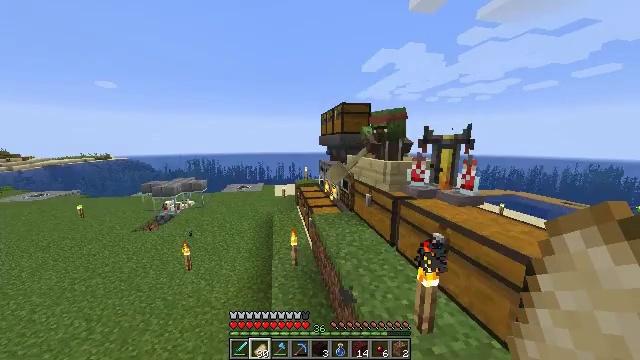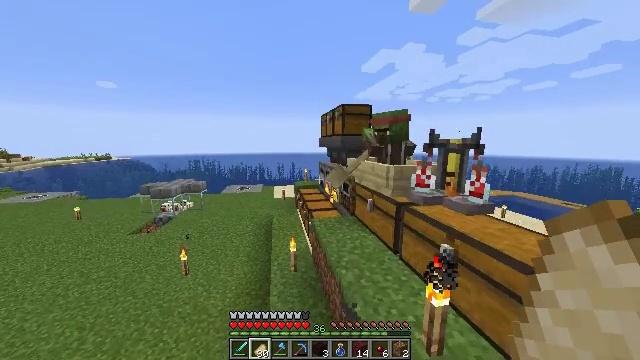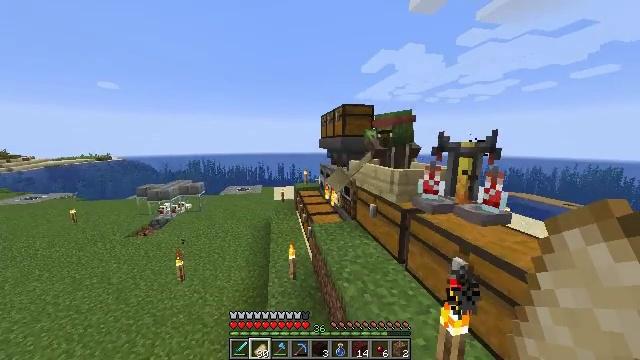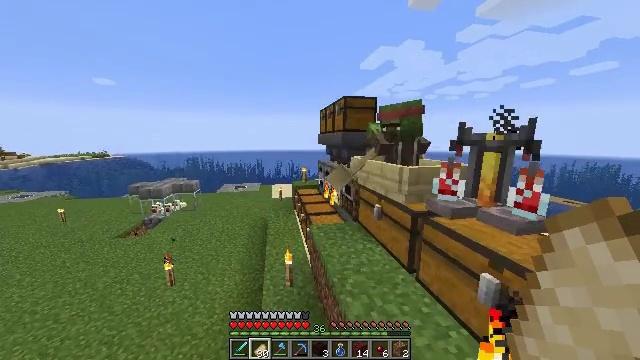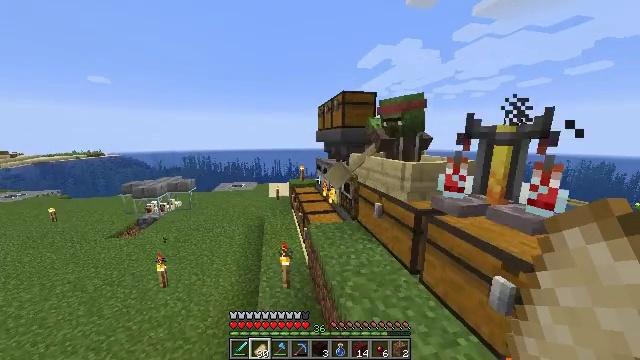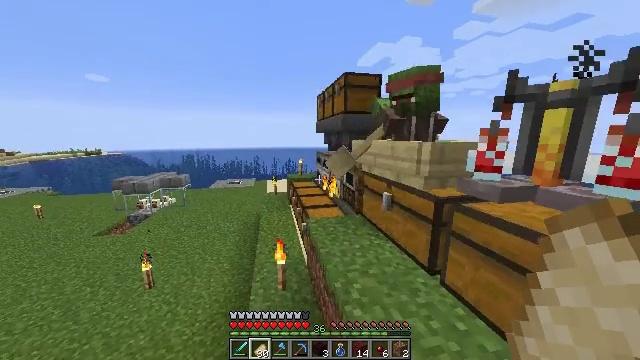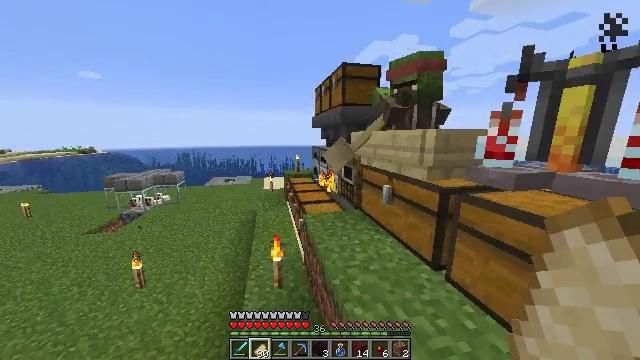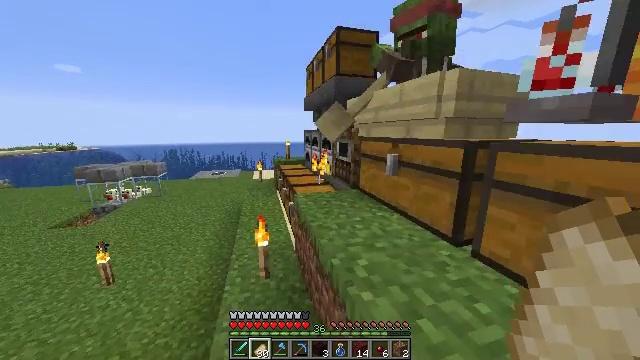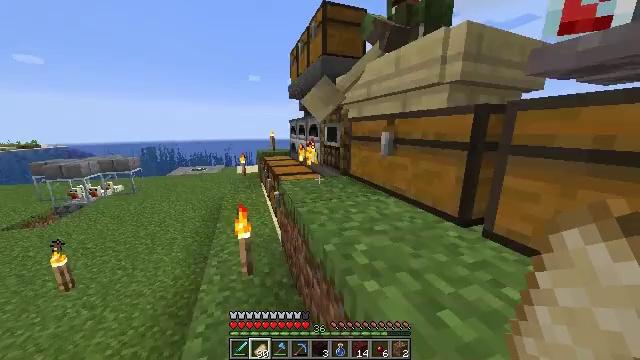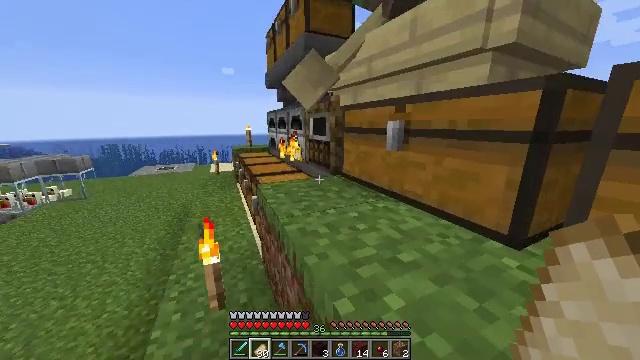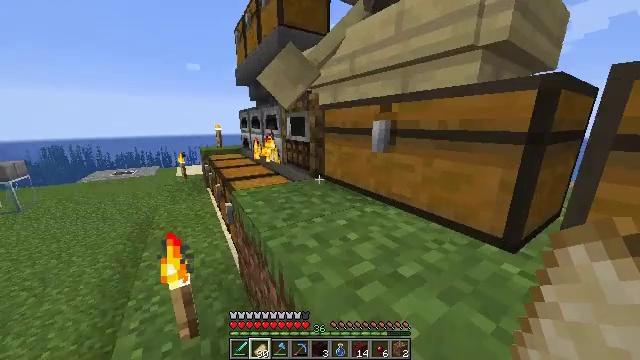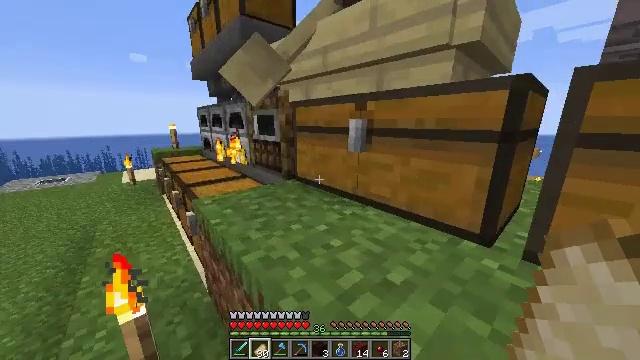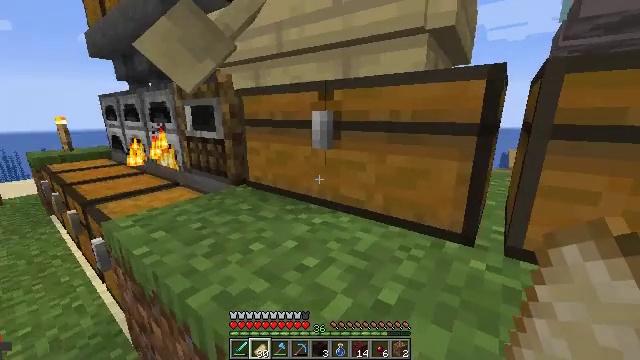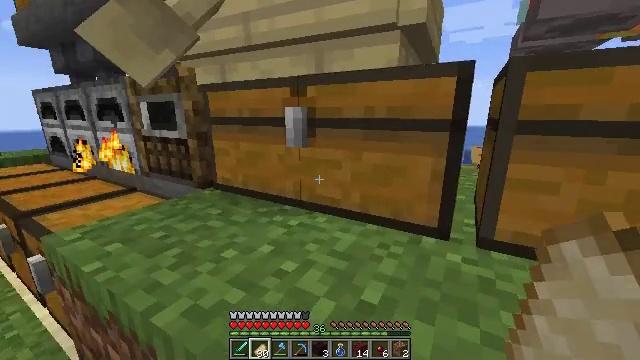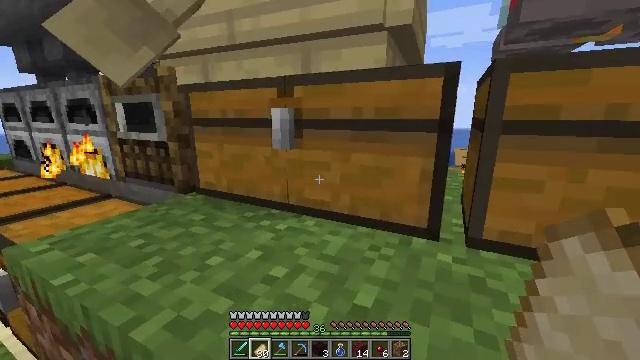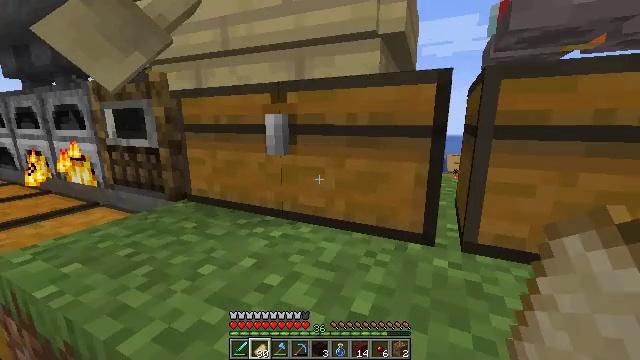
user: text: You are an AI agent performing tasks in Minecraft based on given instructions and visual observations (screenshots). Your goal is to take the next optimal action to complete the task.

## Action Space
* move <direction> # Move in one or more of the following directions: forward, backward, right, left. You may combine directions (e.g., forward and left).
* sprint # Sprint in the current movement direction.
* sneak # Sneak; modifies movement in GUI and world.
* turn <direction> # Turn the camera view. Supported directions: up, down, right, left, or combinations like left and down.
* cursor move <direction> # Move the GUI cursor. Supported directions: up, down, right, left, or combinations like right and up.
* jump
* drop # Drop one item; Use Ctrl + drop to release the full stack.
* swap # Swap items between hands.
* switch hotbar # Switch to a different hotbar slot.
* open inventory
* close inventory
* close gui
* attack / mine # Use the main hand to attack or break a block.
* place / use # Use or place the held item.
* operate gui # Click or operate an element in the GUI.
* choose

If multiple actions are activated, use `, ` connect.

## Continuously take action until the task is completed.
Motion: motion action
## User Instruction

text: Use sugarcane to craft sugar.
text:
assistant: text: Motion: move forward, jump
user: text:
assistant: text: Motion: move forward, jump
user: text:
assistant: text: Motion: move forward, jump
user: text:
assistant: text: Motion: move forward, jump
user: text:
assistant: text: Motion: move forward, jump
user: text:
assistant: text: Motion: move forward, jump
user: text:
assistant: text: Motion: move forward, turn right, jump
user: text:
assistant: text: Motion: move forward, turn right, jump
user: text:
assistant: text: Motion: move forward, turn right and down
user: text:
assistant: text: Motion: turn right
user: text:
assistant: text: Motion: turn right
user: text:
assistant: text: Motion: turn right
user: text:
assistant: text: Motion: turn right
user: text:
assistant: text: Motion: turn right
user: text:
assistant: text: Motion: turn right and up
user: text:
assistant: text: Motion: no_op
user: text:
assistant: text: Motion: use / place
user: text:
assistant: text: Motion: use / place
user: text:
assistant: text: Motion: use / place
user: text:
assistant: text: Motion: no_op
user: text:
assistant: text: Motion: no_op
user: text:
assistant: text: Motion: open gui
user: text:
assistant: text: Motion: no_op
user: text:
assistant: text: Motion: cursor move right
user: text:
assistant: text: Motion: cursor move right and down
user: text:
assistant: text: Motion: cursor move right and down
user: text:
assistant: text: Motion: cursor move right and down
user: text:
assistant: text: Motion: no_op
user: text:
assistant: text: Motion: sneak
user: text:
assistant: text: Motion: sneak, cursor move left